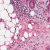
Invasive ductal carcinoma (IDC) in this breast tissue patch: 0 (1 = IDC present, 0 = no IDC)